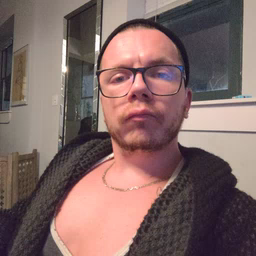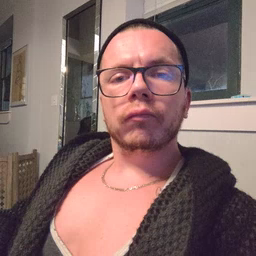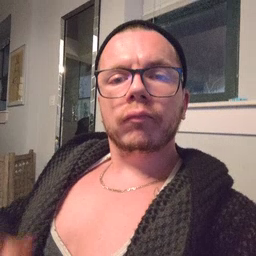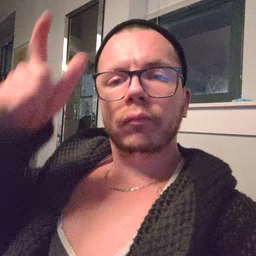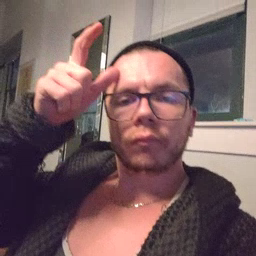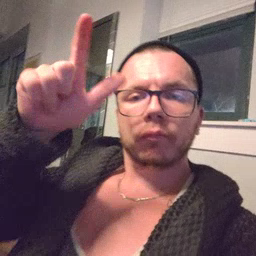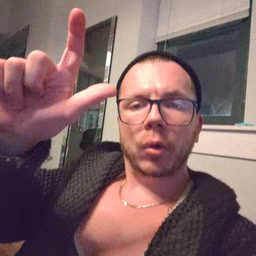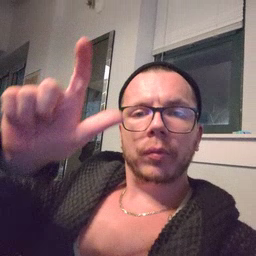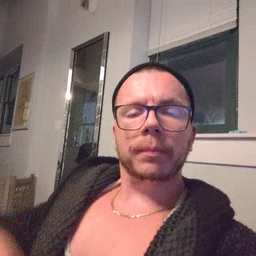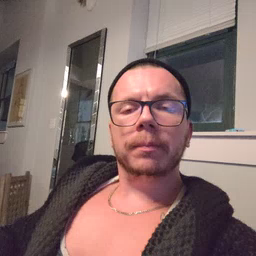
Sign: moon